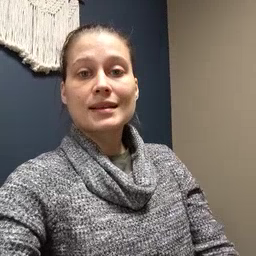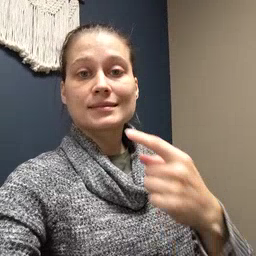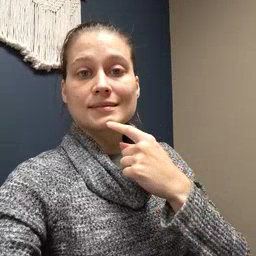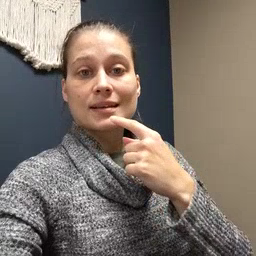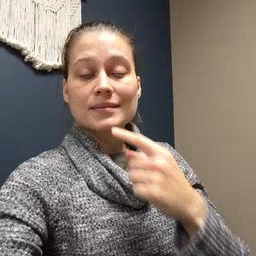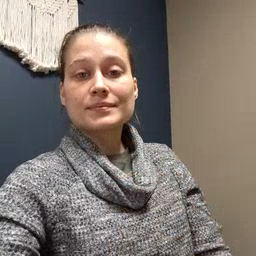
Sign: say